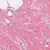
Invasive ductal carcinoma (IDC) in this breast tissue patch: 0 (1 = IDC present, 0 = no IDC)